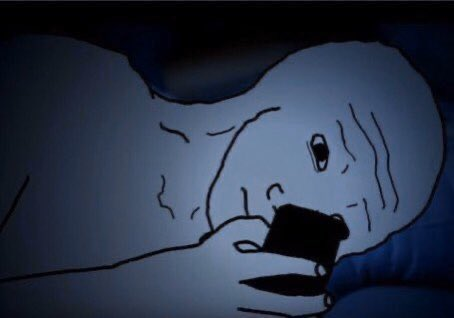
Label: 5_Wojak_with_Background